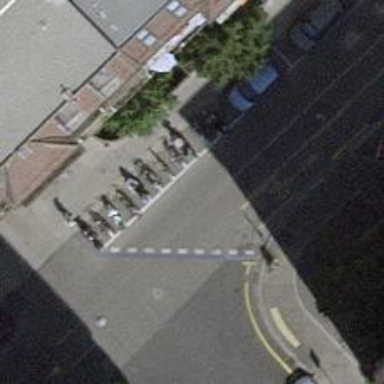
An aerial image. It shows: Bicycle parking area with stands.